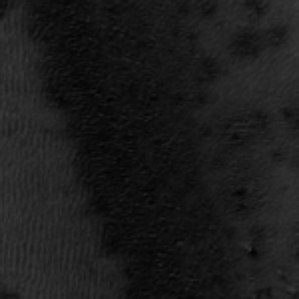
Label: frost